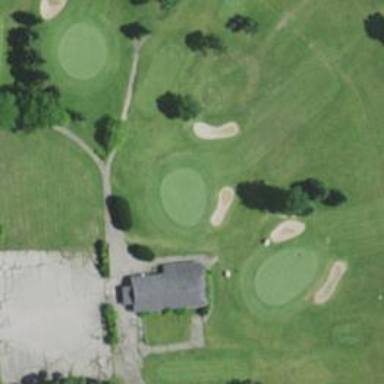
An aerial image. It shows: View of golf hole.